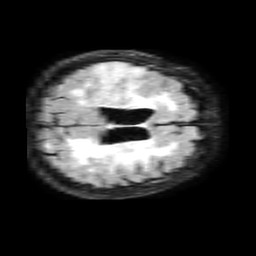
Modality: FLAIR
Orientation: axial
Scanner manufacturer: philips
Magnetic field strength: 1.5 T
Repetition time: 6 s
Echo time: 0.1025 s